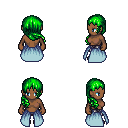
a pixel art fantasy rpg character, female body template, human, dark skin, overskirt, metal pants, green right-swept hairstyle, four views (front, back, left, right), 2x2 character sprite sheet, small pixel art, hard edges, no anti-aliasing